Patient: sex F, age 77
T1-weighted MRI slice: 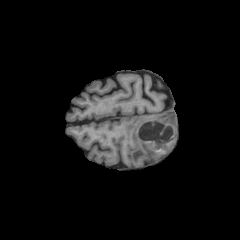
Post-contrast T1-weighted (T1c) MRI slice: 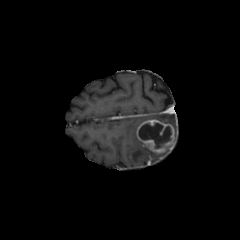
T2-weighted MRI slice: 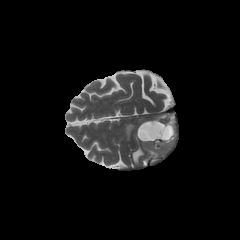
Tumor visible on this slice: yes
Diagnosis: Glioblastoma, IDH-wildtype
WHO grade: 4